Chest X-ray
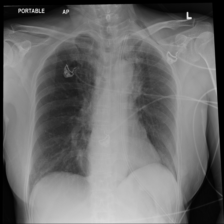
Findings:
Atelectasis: negative
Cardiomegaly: negative
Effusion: negative
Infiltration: negative
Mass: negative
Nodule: negative
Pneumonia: negative
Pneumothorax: negative
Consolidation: negative
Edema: negative
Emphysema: negative
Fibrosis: negative
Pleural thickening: negative
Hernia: negative